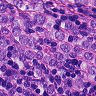
Metastatic tissue present: yes